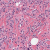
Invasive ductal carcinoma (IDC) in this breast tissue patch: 1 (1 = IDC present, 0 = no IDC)